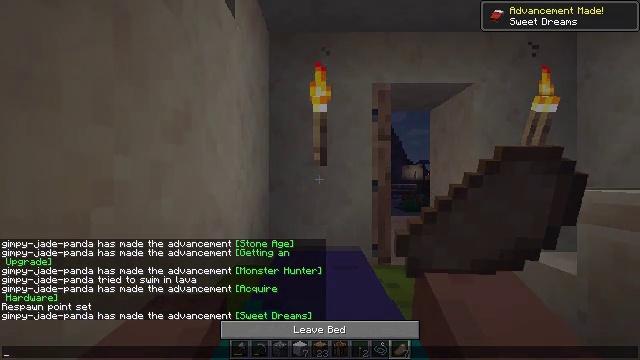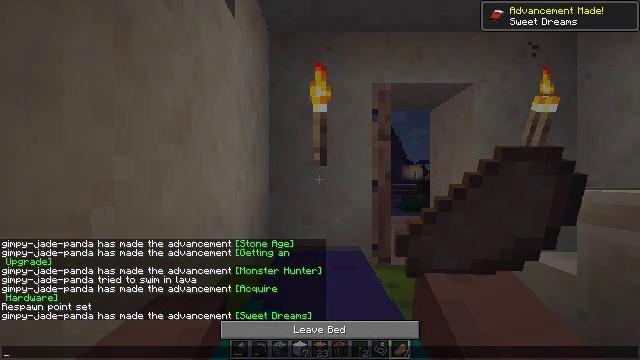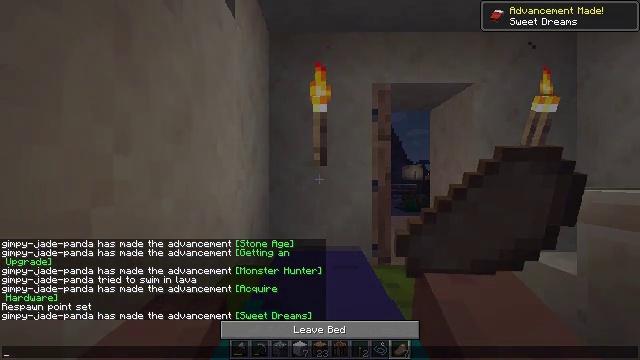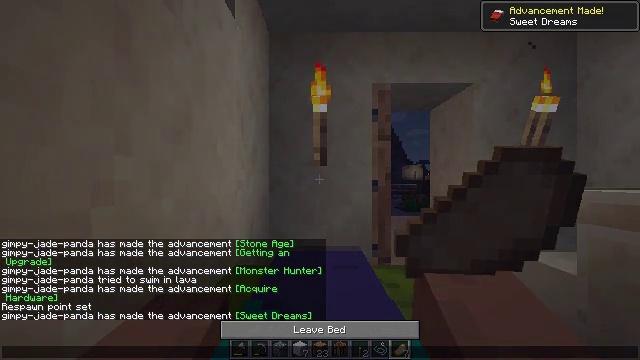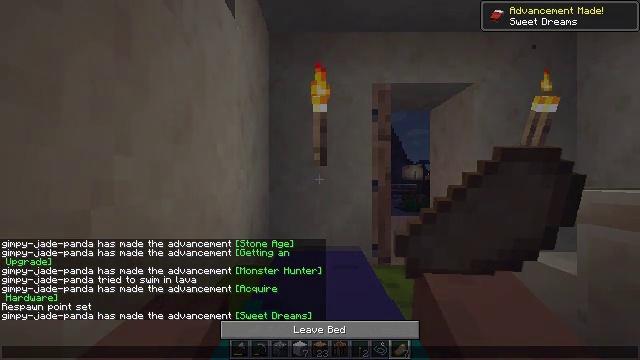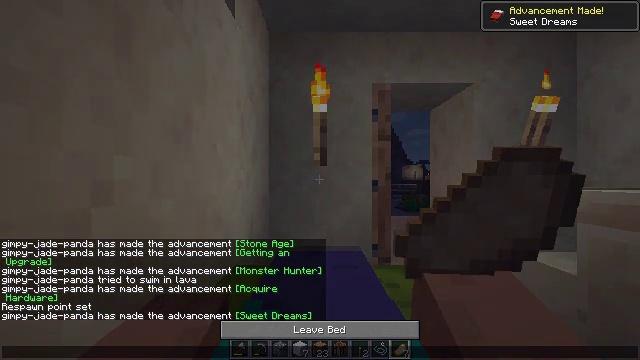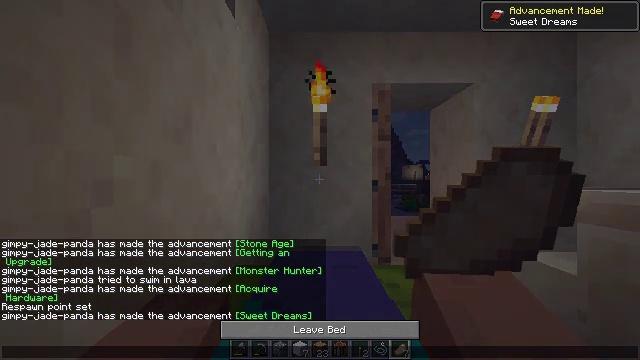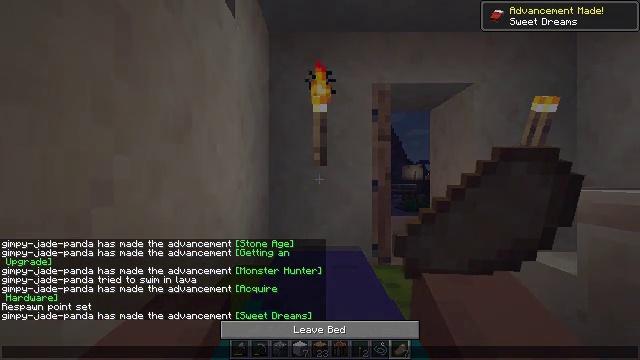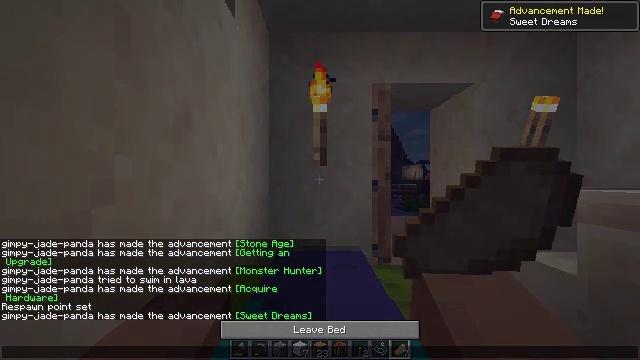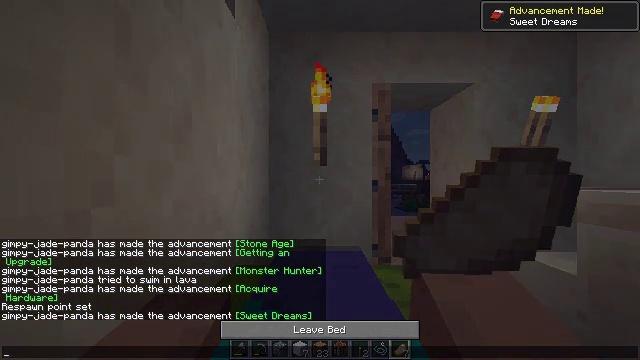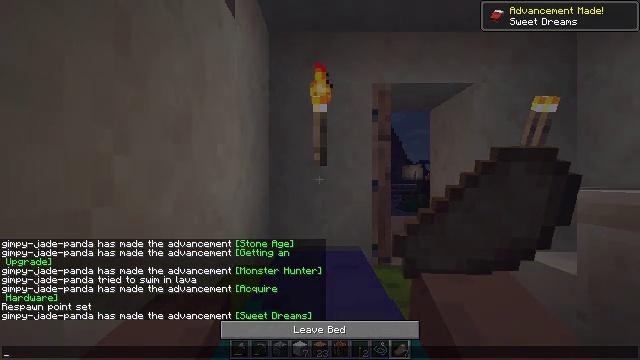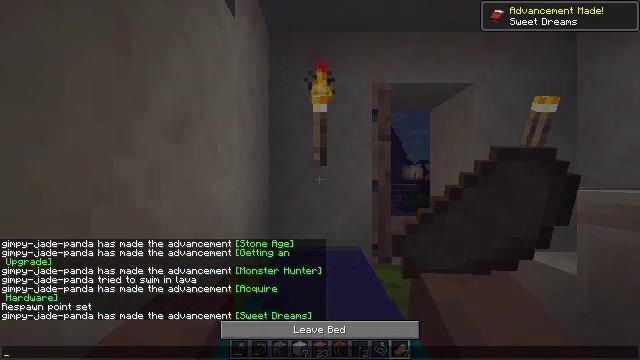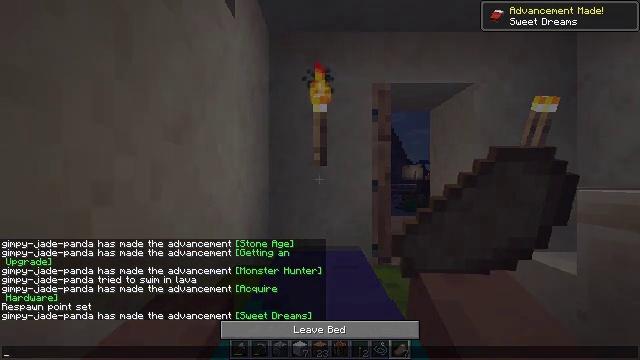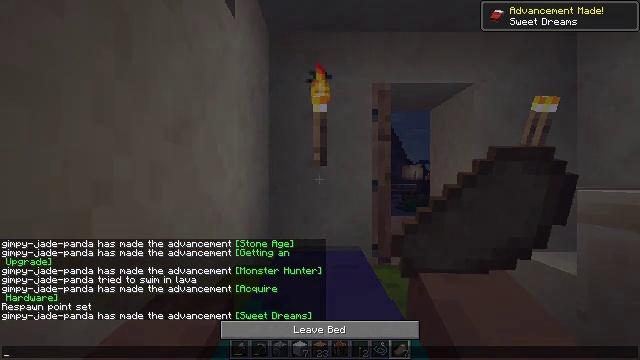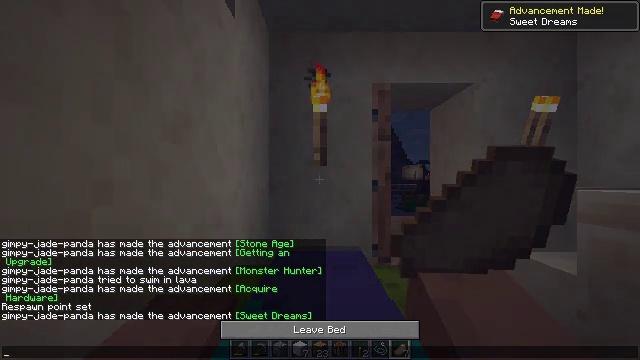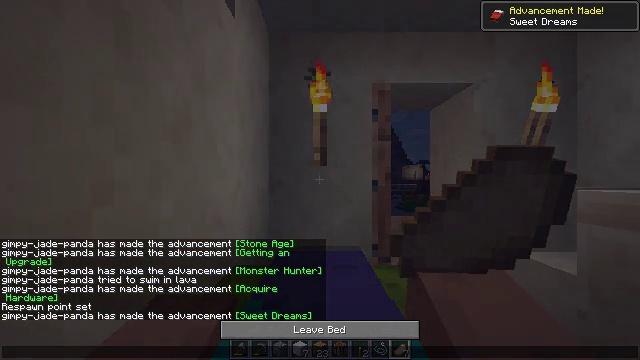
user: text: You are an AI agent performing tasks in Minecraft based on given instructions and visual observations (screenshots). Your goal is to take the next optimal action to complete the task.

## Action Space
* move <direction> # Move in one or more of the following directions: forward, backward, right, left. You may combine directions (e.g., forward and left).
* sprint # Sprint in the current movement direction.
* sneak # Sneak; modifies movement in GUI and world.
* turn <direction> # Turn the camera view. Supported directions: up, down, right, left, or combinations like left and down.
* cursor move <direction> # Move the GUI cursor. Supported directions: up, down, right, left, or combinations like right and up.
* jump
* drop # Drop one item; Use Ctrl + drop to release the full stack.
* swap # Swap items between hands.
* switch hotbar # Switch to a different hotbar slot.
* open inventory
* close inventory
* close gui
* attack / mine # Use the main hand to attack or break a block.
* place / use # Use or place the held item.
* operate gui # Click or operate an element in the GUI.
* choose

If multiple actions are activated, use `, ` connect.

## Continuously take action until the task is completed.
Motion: motion action
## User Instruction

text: Gather terracotta from the structure.
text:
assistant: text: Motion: no_op
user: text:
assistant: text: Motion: no_op
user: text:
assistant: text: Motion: no_op
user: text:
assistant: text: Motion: no_op
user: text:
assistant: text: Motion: no_op
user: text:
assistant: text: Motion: no_op
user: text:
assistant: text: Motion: no_op
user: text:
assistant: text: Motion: no_op
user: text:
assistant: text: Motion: no_op
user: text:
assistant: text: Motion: no_op
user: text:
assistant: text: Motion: no_op
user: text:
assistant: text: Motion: no_op
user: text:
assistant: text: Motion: no_op
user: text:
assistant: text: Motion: no_op
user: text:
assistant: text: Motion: no_op
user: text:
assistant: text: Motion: no_op
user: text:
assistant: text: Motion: no_op
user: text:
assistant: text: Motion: no_op
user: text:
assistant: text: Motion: no_op
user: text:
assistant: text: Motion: no_op
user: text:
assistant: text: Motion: no_op
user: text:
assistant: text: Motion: no_op
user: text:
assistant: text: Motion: no_op
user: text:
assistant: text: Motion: no_op
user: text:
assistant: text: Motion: no_op
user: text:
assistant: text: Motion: no_op
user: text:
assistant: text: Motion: no_op
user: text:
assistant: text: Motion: no_op
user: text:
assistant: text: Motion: no_op
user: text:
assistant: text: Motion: no_op